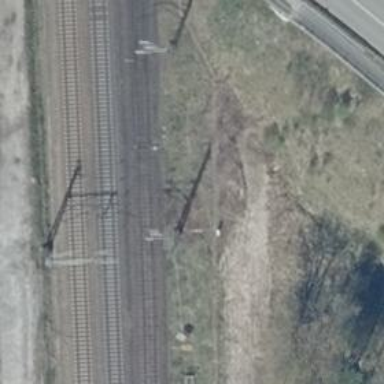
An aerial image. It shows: Railway switch with the turnout pointing to the right.